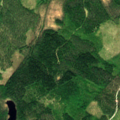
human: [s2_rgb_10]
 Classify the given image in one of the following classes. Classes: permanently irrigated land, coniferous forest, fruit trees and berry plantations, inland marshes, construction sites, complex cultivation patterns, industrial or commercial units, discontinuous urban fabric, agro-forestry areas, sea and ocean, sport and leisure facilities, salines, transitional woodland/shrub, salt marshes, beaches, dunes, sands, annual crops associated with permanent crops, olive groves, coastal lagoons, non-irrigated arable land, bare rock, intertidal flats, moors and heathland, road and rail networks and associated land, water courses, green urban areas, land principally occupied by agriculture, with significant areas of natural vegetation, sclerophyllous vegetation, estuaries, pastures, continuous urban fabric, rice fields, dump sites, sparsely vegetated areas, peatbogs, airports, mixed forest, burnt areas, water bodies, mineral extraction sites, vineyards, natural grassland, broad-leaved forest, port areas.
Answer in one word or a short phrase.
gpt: coniferous forest, mixed forest